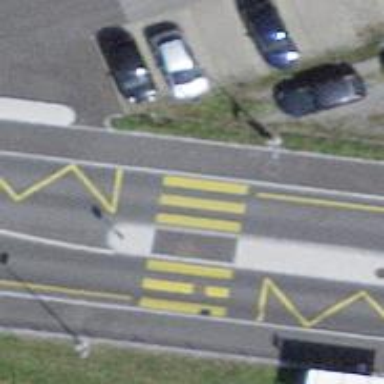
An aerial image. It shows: Uncontrolled crossing on footway with island and markings.